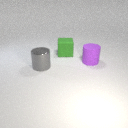
large purple rubber cylinder in front of large green rubber cube